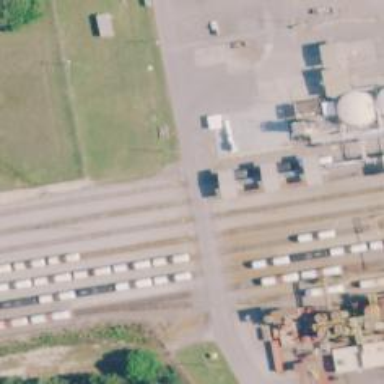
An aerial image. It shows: Rail spur service.